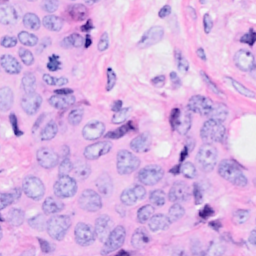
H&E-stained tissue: Breast